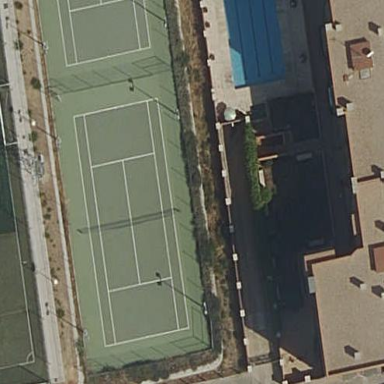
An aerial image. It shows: Tennis court on pitch.